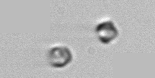
Label: Thalassiosira